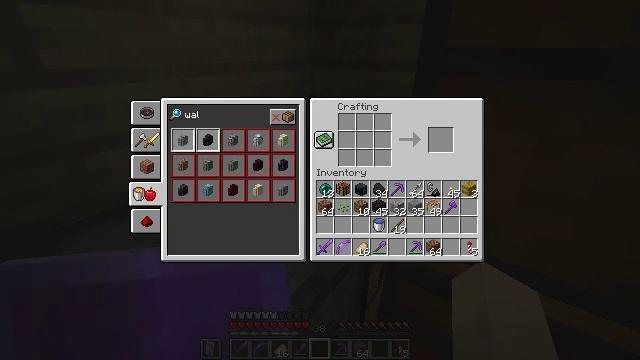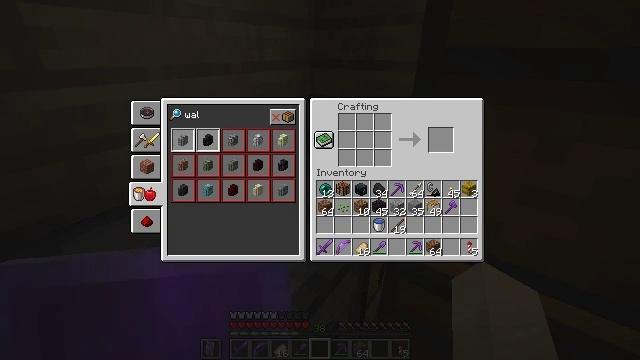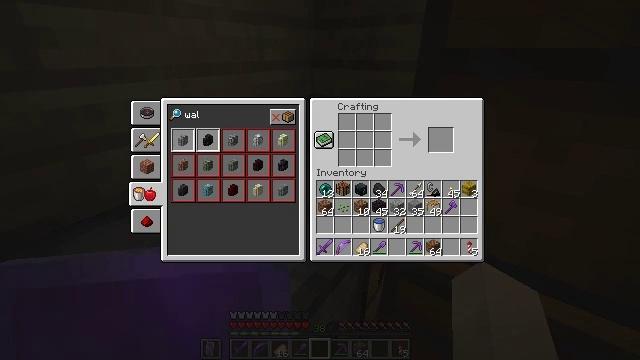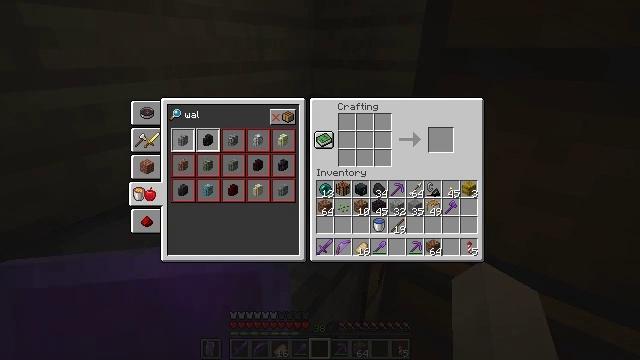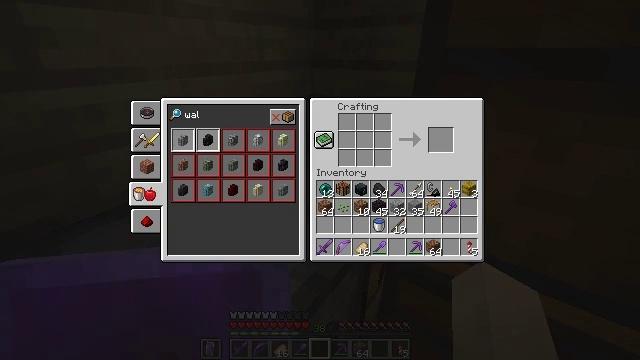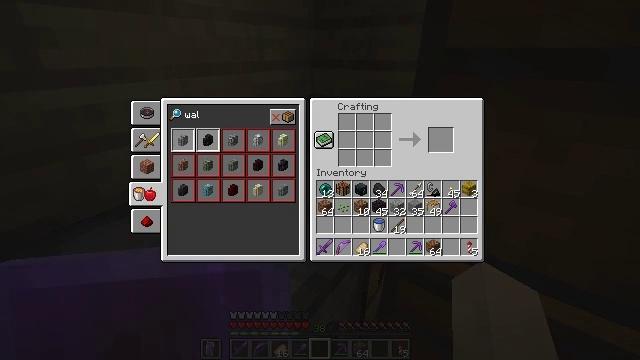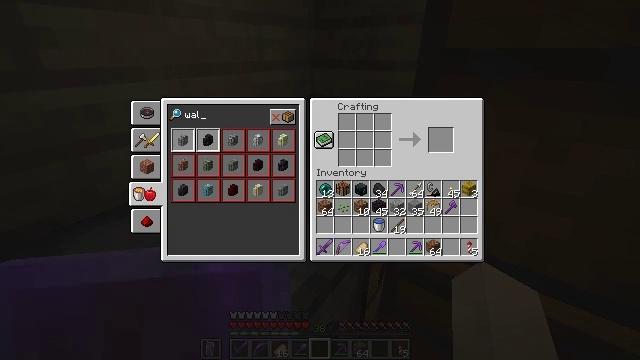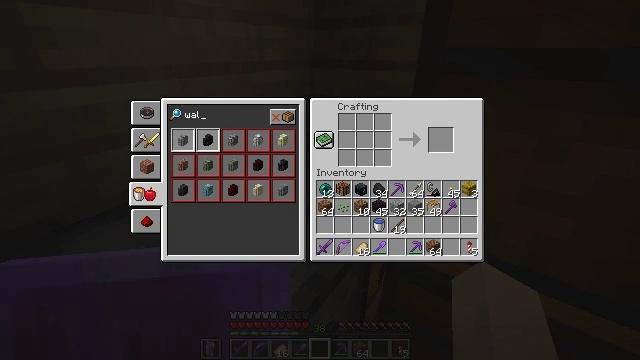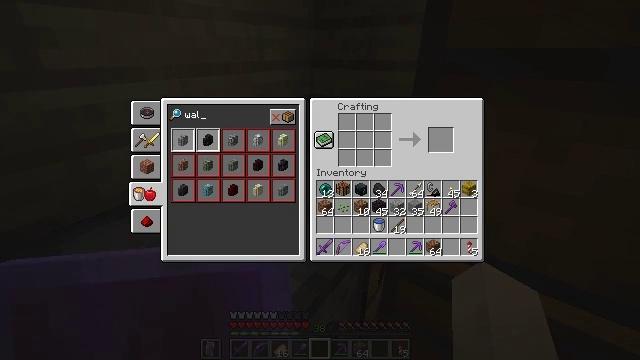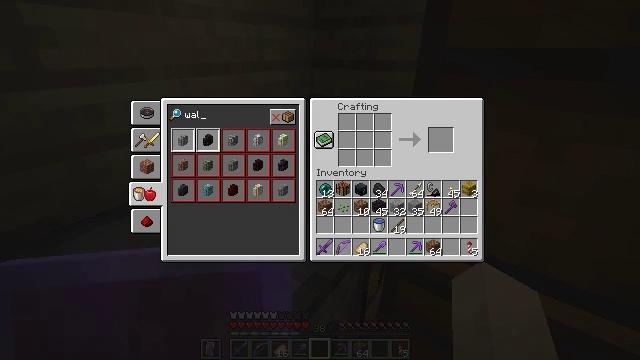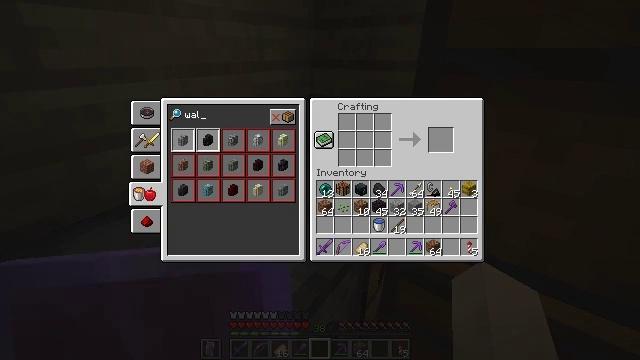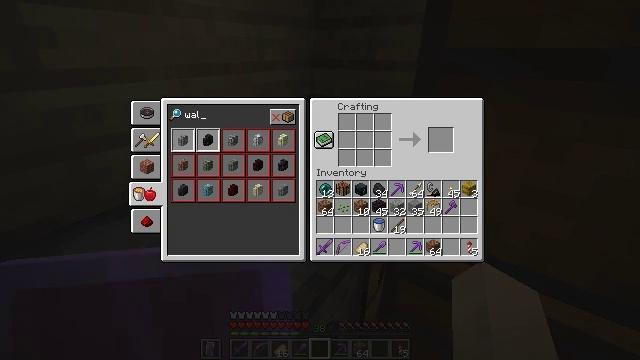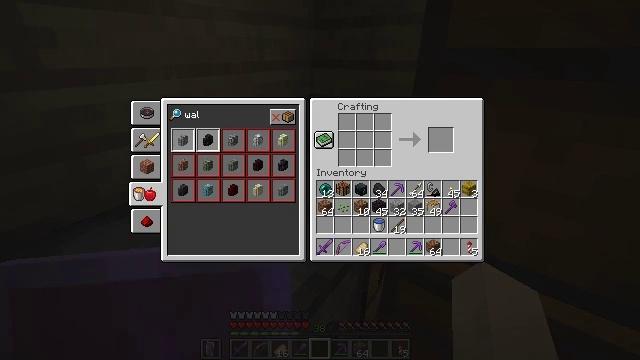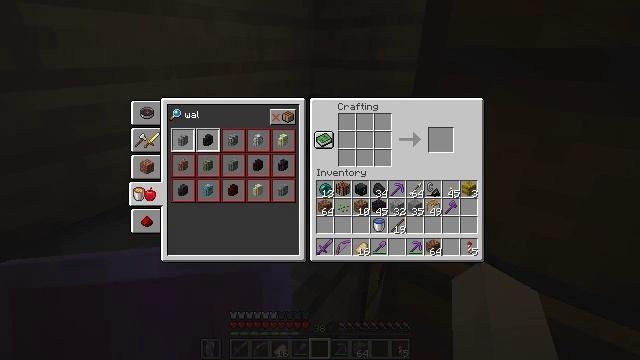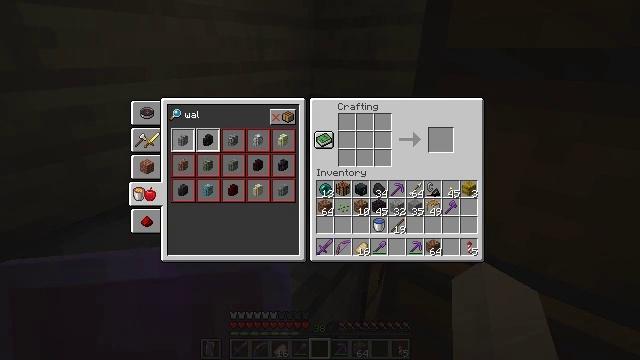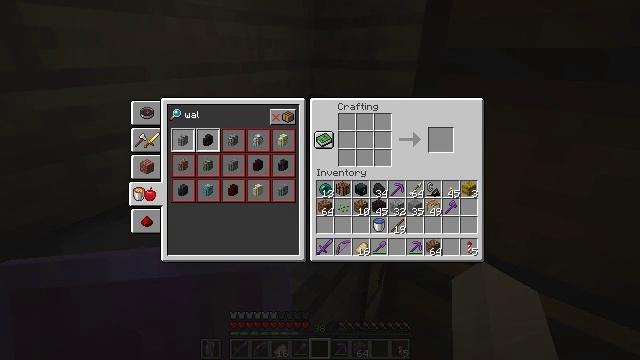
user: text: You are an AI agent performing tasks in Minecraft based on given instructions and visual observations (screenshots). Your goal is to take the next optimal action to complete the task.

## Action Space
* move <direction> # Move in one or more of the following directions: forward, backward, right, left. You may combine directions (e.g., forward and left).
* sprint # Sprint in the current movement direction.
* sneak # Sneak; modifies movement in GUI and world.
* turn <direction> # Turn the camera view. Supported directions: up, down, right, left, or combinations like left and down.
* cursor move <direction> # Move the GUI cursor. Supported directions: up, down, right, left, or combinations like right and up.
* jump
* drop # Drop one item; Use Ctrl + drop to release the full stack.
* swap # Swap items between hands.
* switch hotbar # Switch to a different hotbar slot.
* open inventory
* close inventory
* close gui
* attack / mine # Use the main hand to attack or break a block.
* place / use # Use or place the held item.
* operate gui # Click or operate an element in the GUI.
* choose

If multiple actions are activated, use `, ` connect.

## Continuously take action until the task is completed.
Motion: motion action
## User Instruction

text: craft item andesite wall
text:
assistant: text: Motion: no_op
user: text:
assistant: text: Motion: no_op
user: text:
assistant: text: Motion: no_op
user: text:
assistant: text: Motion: no_op
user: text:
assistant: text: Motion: no_op
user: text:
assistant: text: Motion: no_op
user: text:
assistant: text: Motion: no_op
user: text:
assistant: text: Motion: no_op
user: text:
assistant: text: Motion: no_op
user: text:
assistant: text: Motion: no_op
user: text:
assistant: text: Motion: no_op
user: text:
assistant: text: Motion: no_op
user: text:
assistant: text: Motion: no_op
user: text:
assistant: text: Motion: no_op
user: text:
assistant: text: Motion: no_op
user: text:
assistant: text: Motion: no_op
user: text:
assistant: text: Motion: no_op
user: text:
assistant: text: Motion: no_op
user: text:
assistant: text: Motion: no_op
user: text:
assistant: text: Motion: no_op
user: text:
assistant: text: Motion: no_op
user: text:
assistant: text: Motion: no_op
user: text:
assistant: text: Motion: no_op
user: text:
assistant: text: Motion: no_op
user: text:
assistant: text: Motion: no_op
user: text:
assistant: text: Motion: no_op
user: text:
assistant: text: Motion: no_op
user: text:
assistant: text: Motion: no_op
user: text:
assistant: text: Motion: no_op
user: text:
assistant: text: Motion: no_op